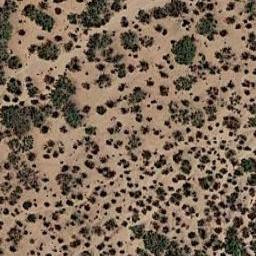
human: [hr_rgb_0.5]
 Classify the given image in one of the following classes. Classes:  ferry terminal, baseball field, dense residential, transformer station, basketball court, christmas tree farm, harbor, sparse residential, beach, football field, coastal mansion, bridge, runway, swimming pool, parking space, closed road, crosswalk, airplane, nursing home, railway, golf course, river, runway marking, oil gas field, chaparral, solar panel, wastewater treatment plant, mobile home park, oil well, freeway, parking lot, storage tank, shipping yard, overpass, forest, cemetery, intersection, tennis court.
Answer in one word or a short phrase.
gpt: chaparral